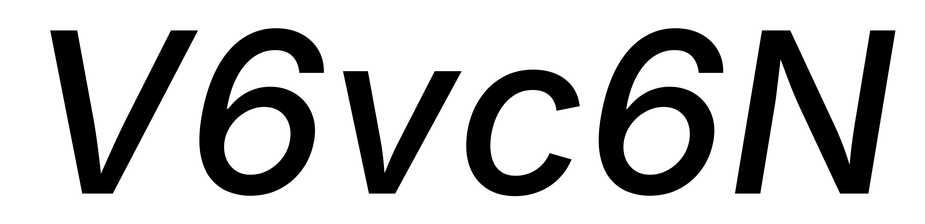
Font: Inter-Italic_Medium_Italic